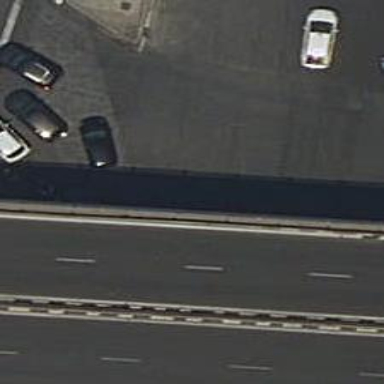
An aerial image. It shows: Road with traffic signals.